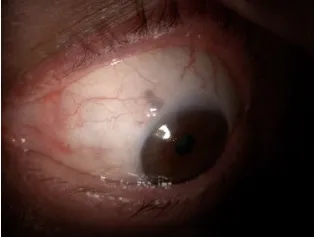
Six months after initial presentation (A, B).
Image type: ophthalmic_imaging (slit_lamp_photograph)